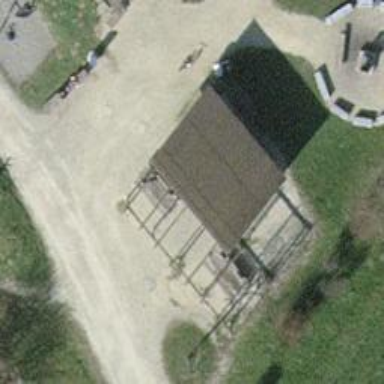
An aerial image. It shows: Picnic table located in leisure land area.